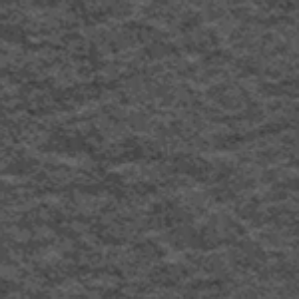
Label: frost